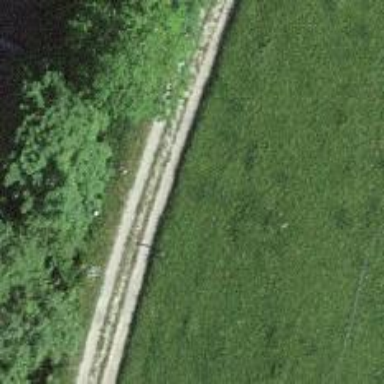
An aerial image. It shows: Track road with grade4 tracktype.